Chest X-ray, AP view. Patient: 36 years old, sex F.
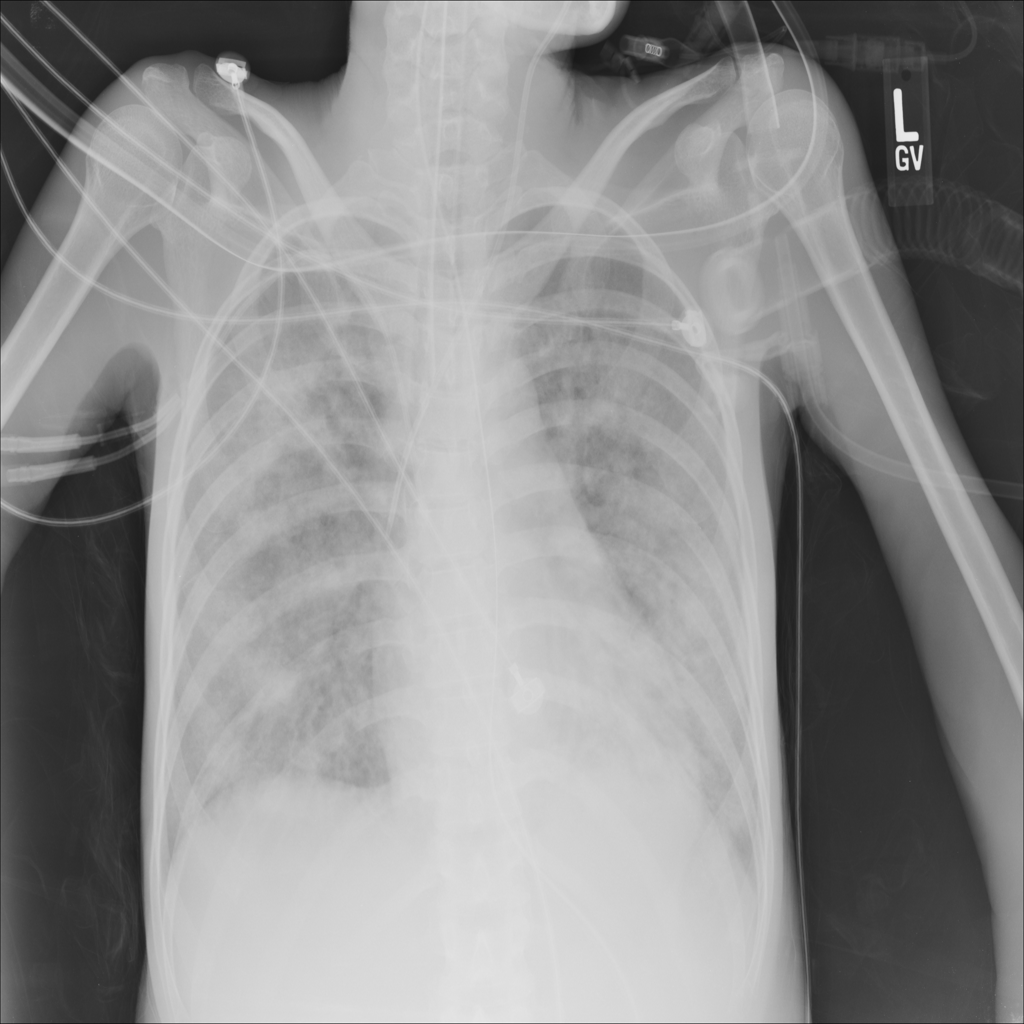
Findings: Infiltration